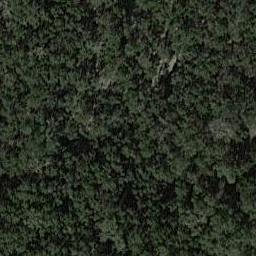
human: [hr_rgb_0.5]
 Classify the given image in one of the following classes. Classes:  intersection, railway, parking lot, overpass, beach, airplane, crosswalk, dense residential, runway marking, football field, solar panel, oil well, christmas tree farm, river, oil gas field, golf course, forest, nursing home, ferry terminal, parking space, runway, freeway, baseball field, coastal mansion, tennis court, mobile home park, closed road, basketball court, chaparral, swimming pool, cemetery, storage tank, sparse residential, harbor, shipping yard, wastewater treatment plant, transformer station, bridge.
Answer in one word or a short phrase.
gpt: forest